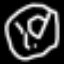
Label: donut